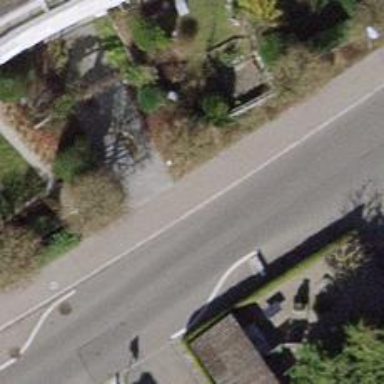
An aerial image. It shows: Asphalt sidewalk along the footway.